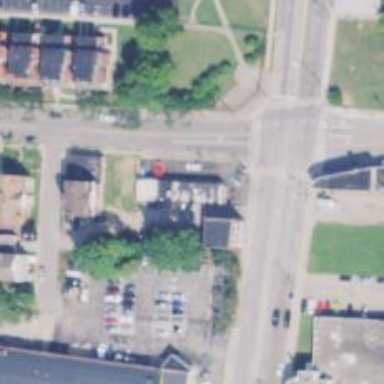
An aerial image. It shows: Convenience shop.